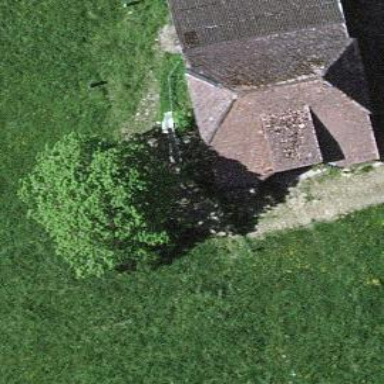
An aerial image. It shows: Simple house.